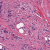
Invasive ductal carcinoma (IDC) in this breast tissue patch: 1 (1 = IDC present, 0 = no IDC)